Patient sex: F
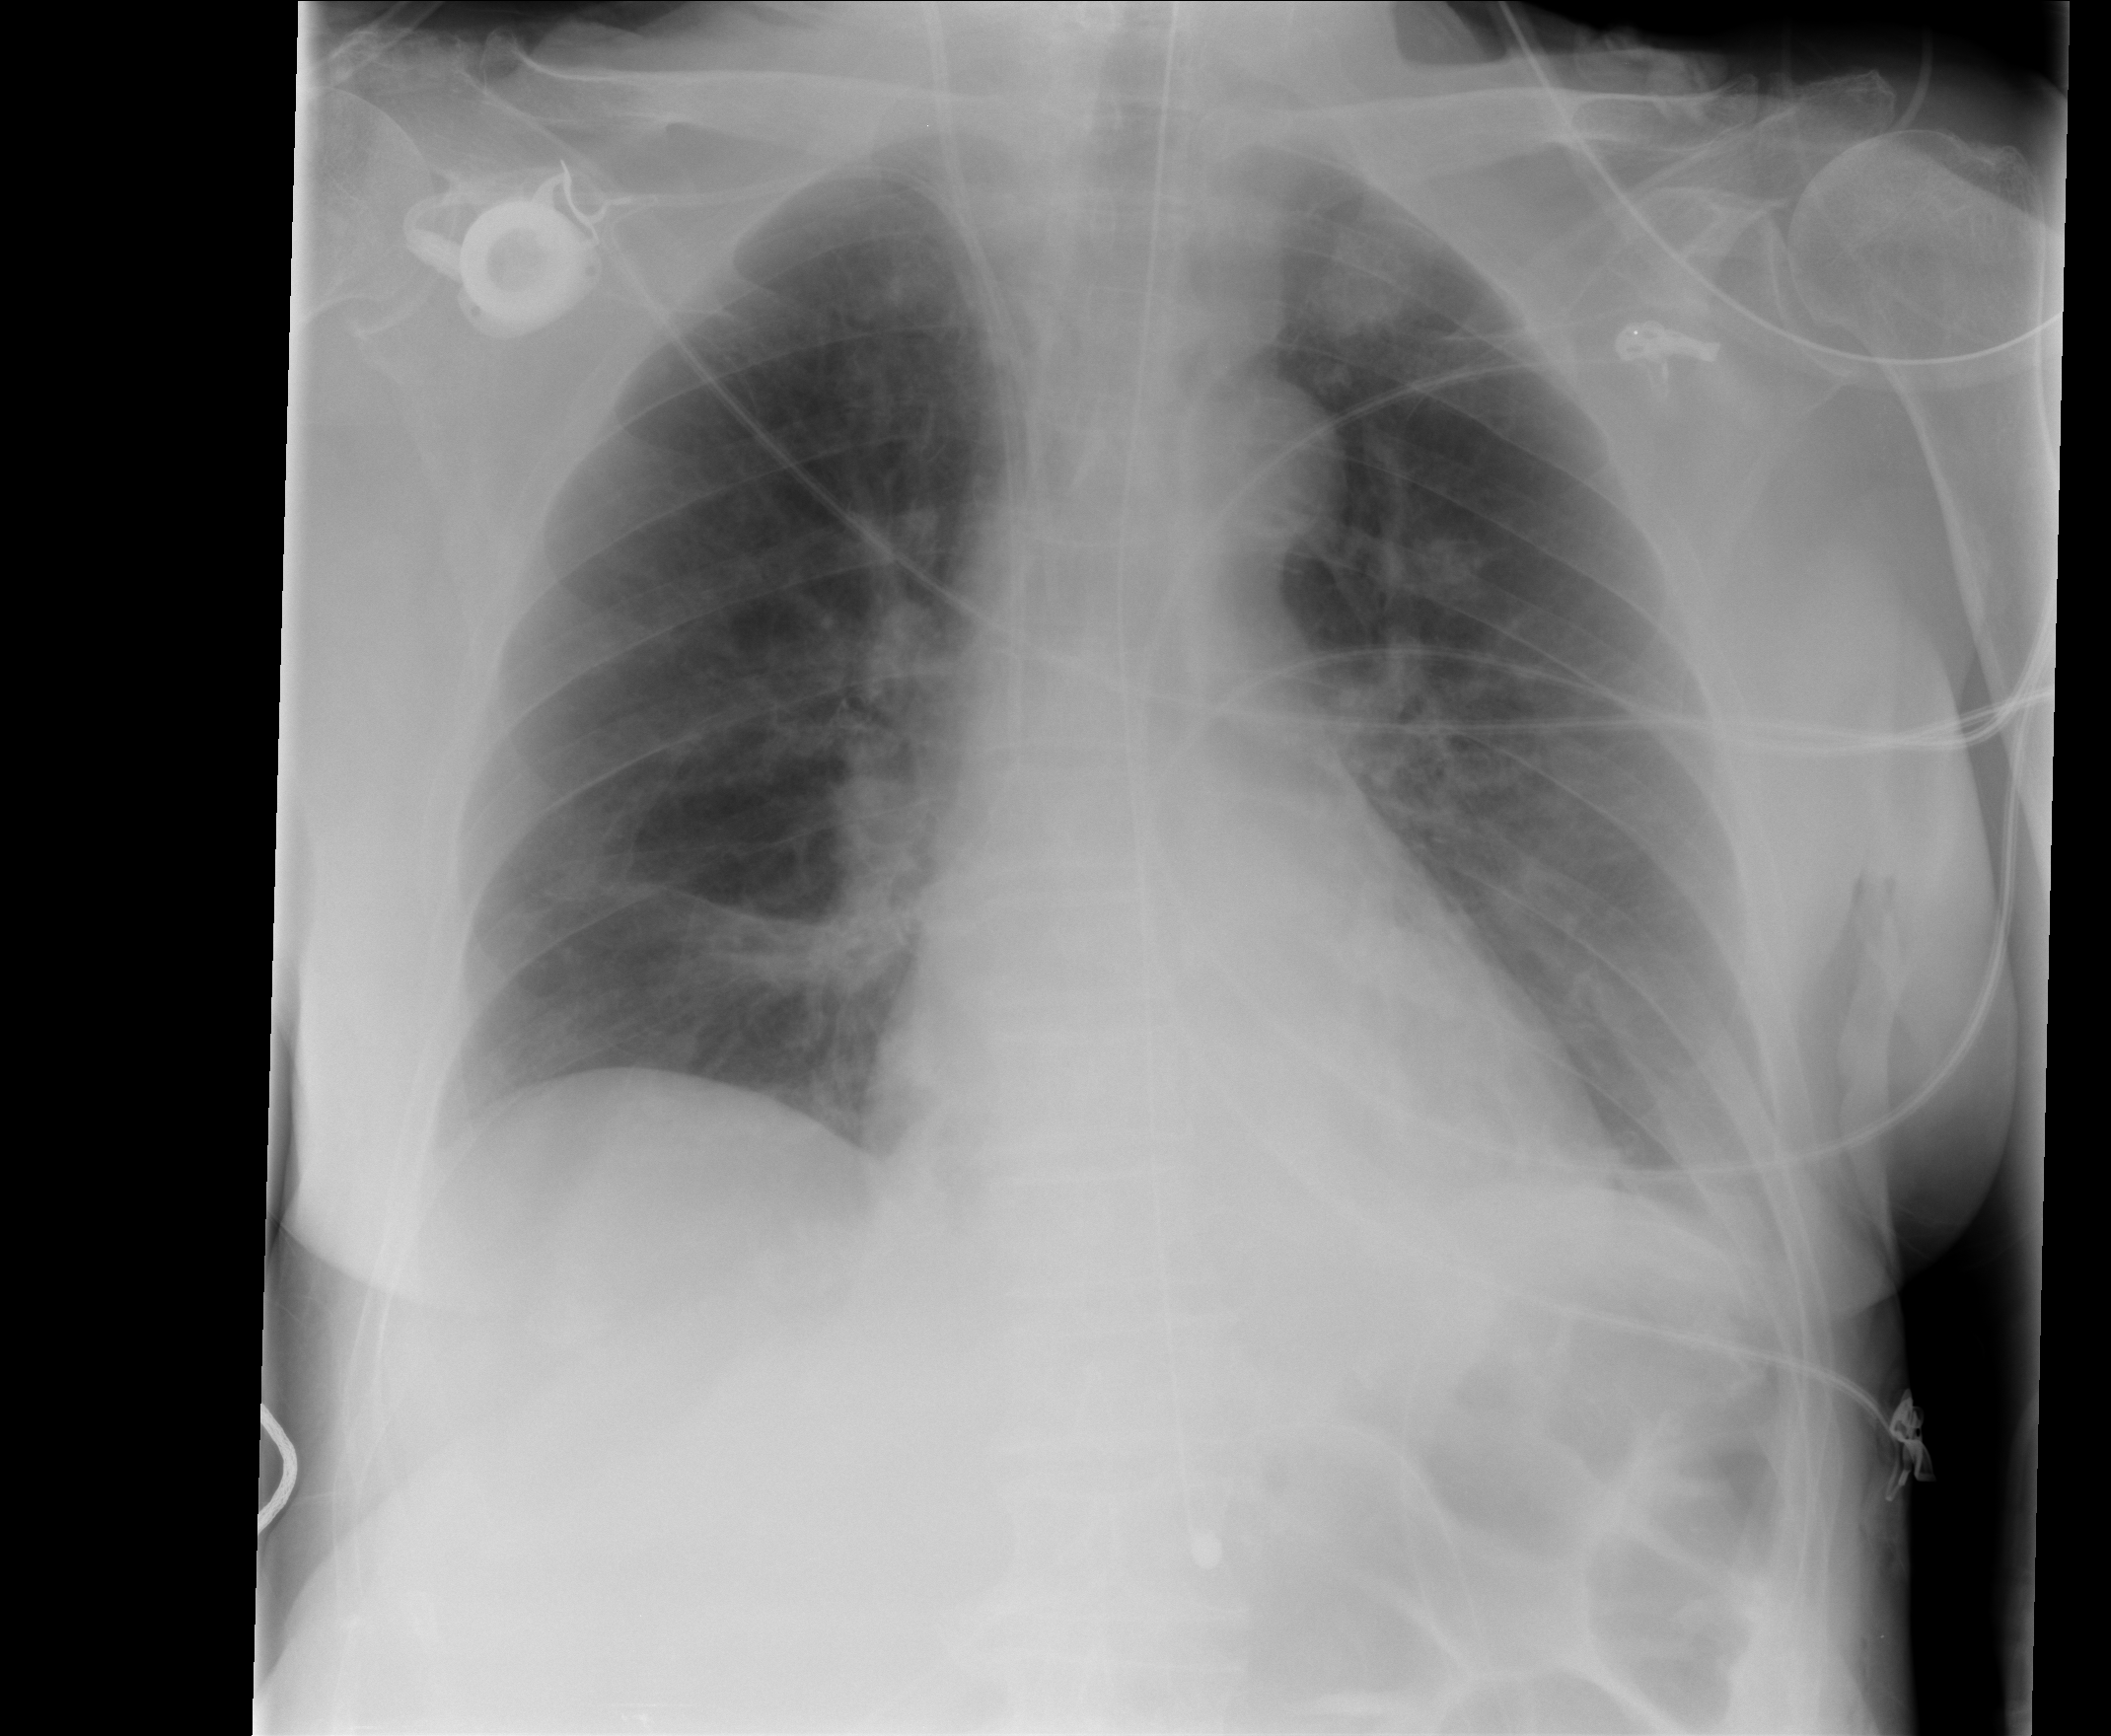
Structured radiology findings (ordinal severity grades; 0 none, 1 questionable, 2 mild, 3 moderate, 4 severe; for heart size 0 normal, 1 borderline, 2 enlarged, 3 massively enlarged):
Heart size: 0
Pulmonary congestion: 0
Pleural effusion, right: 0
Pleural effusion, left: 2
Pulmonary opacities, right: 0
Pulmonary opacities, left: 0
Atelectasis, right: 2
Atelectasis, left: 2